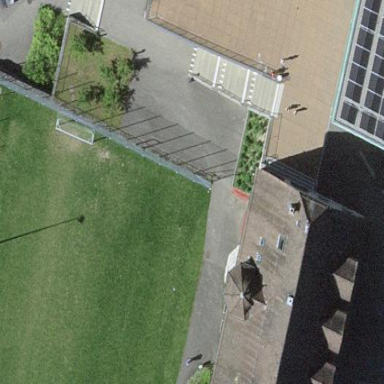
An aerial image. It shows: School.